Question: <URL>
I am having problem with managing the layout in wxPython.
In this program I have two buttons in two layouts. But no matter what I do I cant change the position or alignment of those buttons. Those buttons got fixed in blue and yellow layout.
My code goes like this:
'''
import wx
class myframe(wx.Frame):
def __init__(self):
wx.Frame.__init__(self, None, size=(1000,700))
self.TitlePanel = wx.Panel(self, size=(350, 400))
self.TitlePanel.SetBackgroundColour("green")
self.newPanel = wx.Panel(self, size=(300, 250))
self.newPanel.SetBackgroundColour("black")
self.newPanel.Hide()
self.imgPanel = wx.Panel(self, size=(300, 250))
self.imgPanel.SetBackgroundColour("red")
self.modulePanel=wx.Panel(self, size=(350, 250))
self.modulePanel.SetBackgroundColour("blue")
self.TCPanel=wx.Panel(self, size=(300, 250))
self.TCPanel.SetBackgroundColour("yellow")
self.myGridSizer = wx.GridBagSizer(1,1)
self.myGridSizer.SetEmptyCellSize((0, 0))
self.myGridSizer.Add(self.TitlePanel, pos=(0, 0), span=(4,8), flag=wx.EXPAND)
self.myGridSizer.Add(self.imgPanel, pos=(0, 10), span=(4,8), flag=wx.EXPAND)
self.myGridSizer.Add(self.modulePanel, pos=(10, 0), span=(4,8), flag=wx.EXPAND)
self.myGridSizer.Add(self.TCPanel, pos=(10, 10), span=(4,8), flag=wx.EXPAND)
############################# Add Text to 1st Panel #########################################
self.text1 = wx.StaticText(self.TitlePanel, label="This is a test run",style=wx.ALIGN_LEFT,size=(300,-1))
font = wx.Font(18, wx.DECORATIVE, wx.ITALIC,wx.BOLD, wx.NORMAL)
self.text1.SetFont(font)
self.titleSizer = wx.BoxSizer()
self.titleSizer.Add(self.text1, flag=wx.CENTER|wx.LEFT|wx.ALIGN_RIGHT,border=10)
self.TitlePanel.SetSizer(self.titleSizer)
#########################################################################################
############################### Add Buttons in 3rd Panel ################################
self.moduleSizer = wx.BoxSizer()
self.button1 = wx.Button(self.modulePanel, label="Show Yellow Panel",size=(200,-1),style=wx.ALIGN_RIGHT)
self.moduleSizer.Add(self.button1, flag=wx.CENTER|wx.EXPAND|wx.ALIGN_RIGHT,border=10)
#########################################################################################
self.TCSizer=wx.BoxSizer()
self.button2 = wx.Button(self.TCPanel, label="Bring Black Panel",size=(200,-1))
self.TCSizer.Add(self.button2, flag=wx.CENTER|wx.RIGHT|wx.ALIGN_RIGHT,border=10)
#########################################################################################
self.SetSizer(self.myGridSizer)
self.text1.Bind(wx.EVT_LEFT_DCLICK, self.hideMe)
self.button1.Bind(wx.EVT_BUTTON, self.showMe)
self.button2.Bind(wx.EVT_BUTTON, self.hideMe)
def hideMe(self, event):
self.TCPanel.Hide()
self.myGridSizer.Replace(self.TCPanel, self.newPanel)
self.newPanel.Show()
self.Layout()
def showMe(self, event):
self.newPanel.Hide()
self.myGridSizer.Replace(self.newPanel, self.TCPanel)
self.TCPanel.Show()
self.Layout()
if __name__ == "__main__":
app = wx.App()
region = myframe()
region.Show()
app.MainLoop()
'''
Right now if I can take the buttons to slightly right side of the layouts that would be good.
And is there any good tutorial for this. Please suggest.
1. Button from blue panel should be at the middle of blue panel
2. Button from yellow panel will have a indent of my desired pixels. If I wish to leave a gap of 20 pixel then button will be placed after 20 pixels in yellow panel.
If this is possible then it would be a big help.

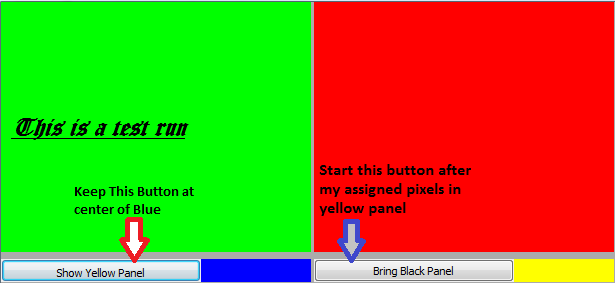
Answer: 1. To get this button to be positioned in the centre just use the flag wx.CENTER. You also need to set this sizer to as the panels sizer. self.moduleSizer = wx.BoxSizer(wx.VERTICAL)
self.button1 = wx.Button(self.modulePanel, label="Show Yellow Panel",
size=(200, -1))
self.moduleSizer.Add(self.button1, flag=wx.CENTER)
self.modulePanel.SetSizer(self.moduleSizer)
2. To get this button positioned on the left with an indent of 20 use the flag wx.Left and set the border as 20. As above you also need to set this sizer to its panel. self.TCSizer = wx.BoxSizer(wx.VERTICAL)
self.button2 = wx.Button(self.TCPanel, label="Bring Black Panel",
size=(200, -1))
self.TCSizer.Add(self.button2, flag=wx.LEFT, border=20)
self.TCPanel.SetSizer(self.TCSizer)
At the end of you method call.
'''
self.Layout()
'''
to get the sizers to update themselves.